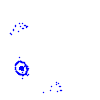
Particle: pion